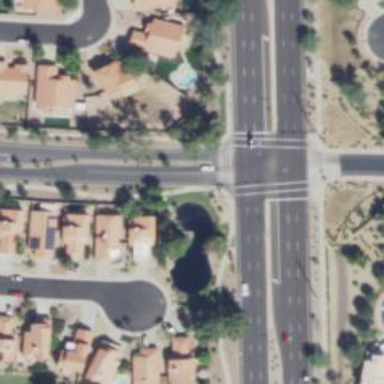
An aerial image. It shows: Solid stop line on the road.